Question: I've a situation where I am bit afraid that solution is not available because as per my understanding we can't split floated column contents or floated column's inner two sections and give them totally different positions when its on Mobile or tablet. I believe 'position:absolute;' is not a good option in order to maintain responsiveness and dynamic content of the web page?
Please note: My client want this responsive all the way from Desktop to Mobile or vice versa.
I've created this wireframe please help me how to handle this situation?
I will appreciate every single reply/feedback on this question!
This would be the possible code for left column and right column & its nested "DIVs" sections which I want to use for both Mobile and Desktop + Tablet as well:
'''
.content { background:#dddddd; }
.left-column { float:left; width:60%; background:#5ba5f1; padding:20px; box-sizing:border-box; min-height:600px; }
.right-column { float:right; width: 35%; background:#6fc561; padding:20px; box-sizing:border-box; }
.section1 { background:#e7e265; margin-bottom:20px; border:1px solid #000; min-height:200px; }
.section2 { background:#e7e265; margin-bottom:20px; border:1px solid #000; min-height:200px; }
'''
'''
<div class="content">
<div class="left-column">Lorem ipsum dolor sit amet, consectetur.....</div>
<div class="right-column">
<div class="section1">Section 1 of right column</div>
<div class="section2">Section 2 of right column</div>
</div>
</div>
'''

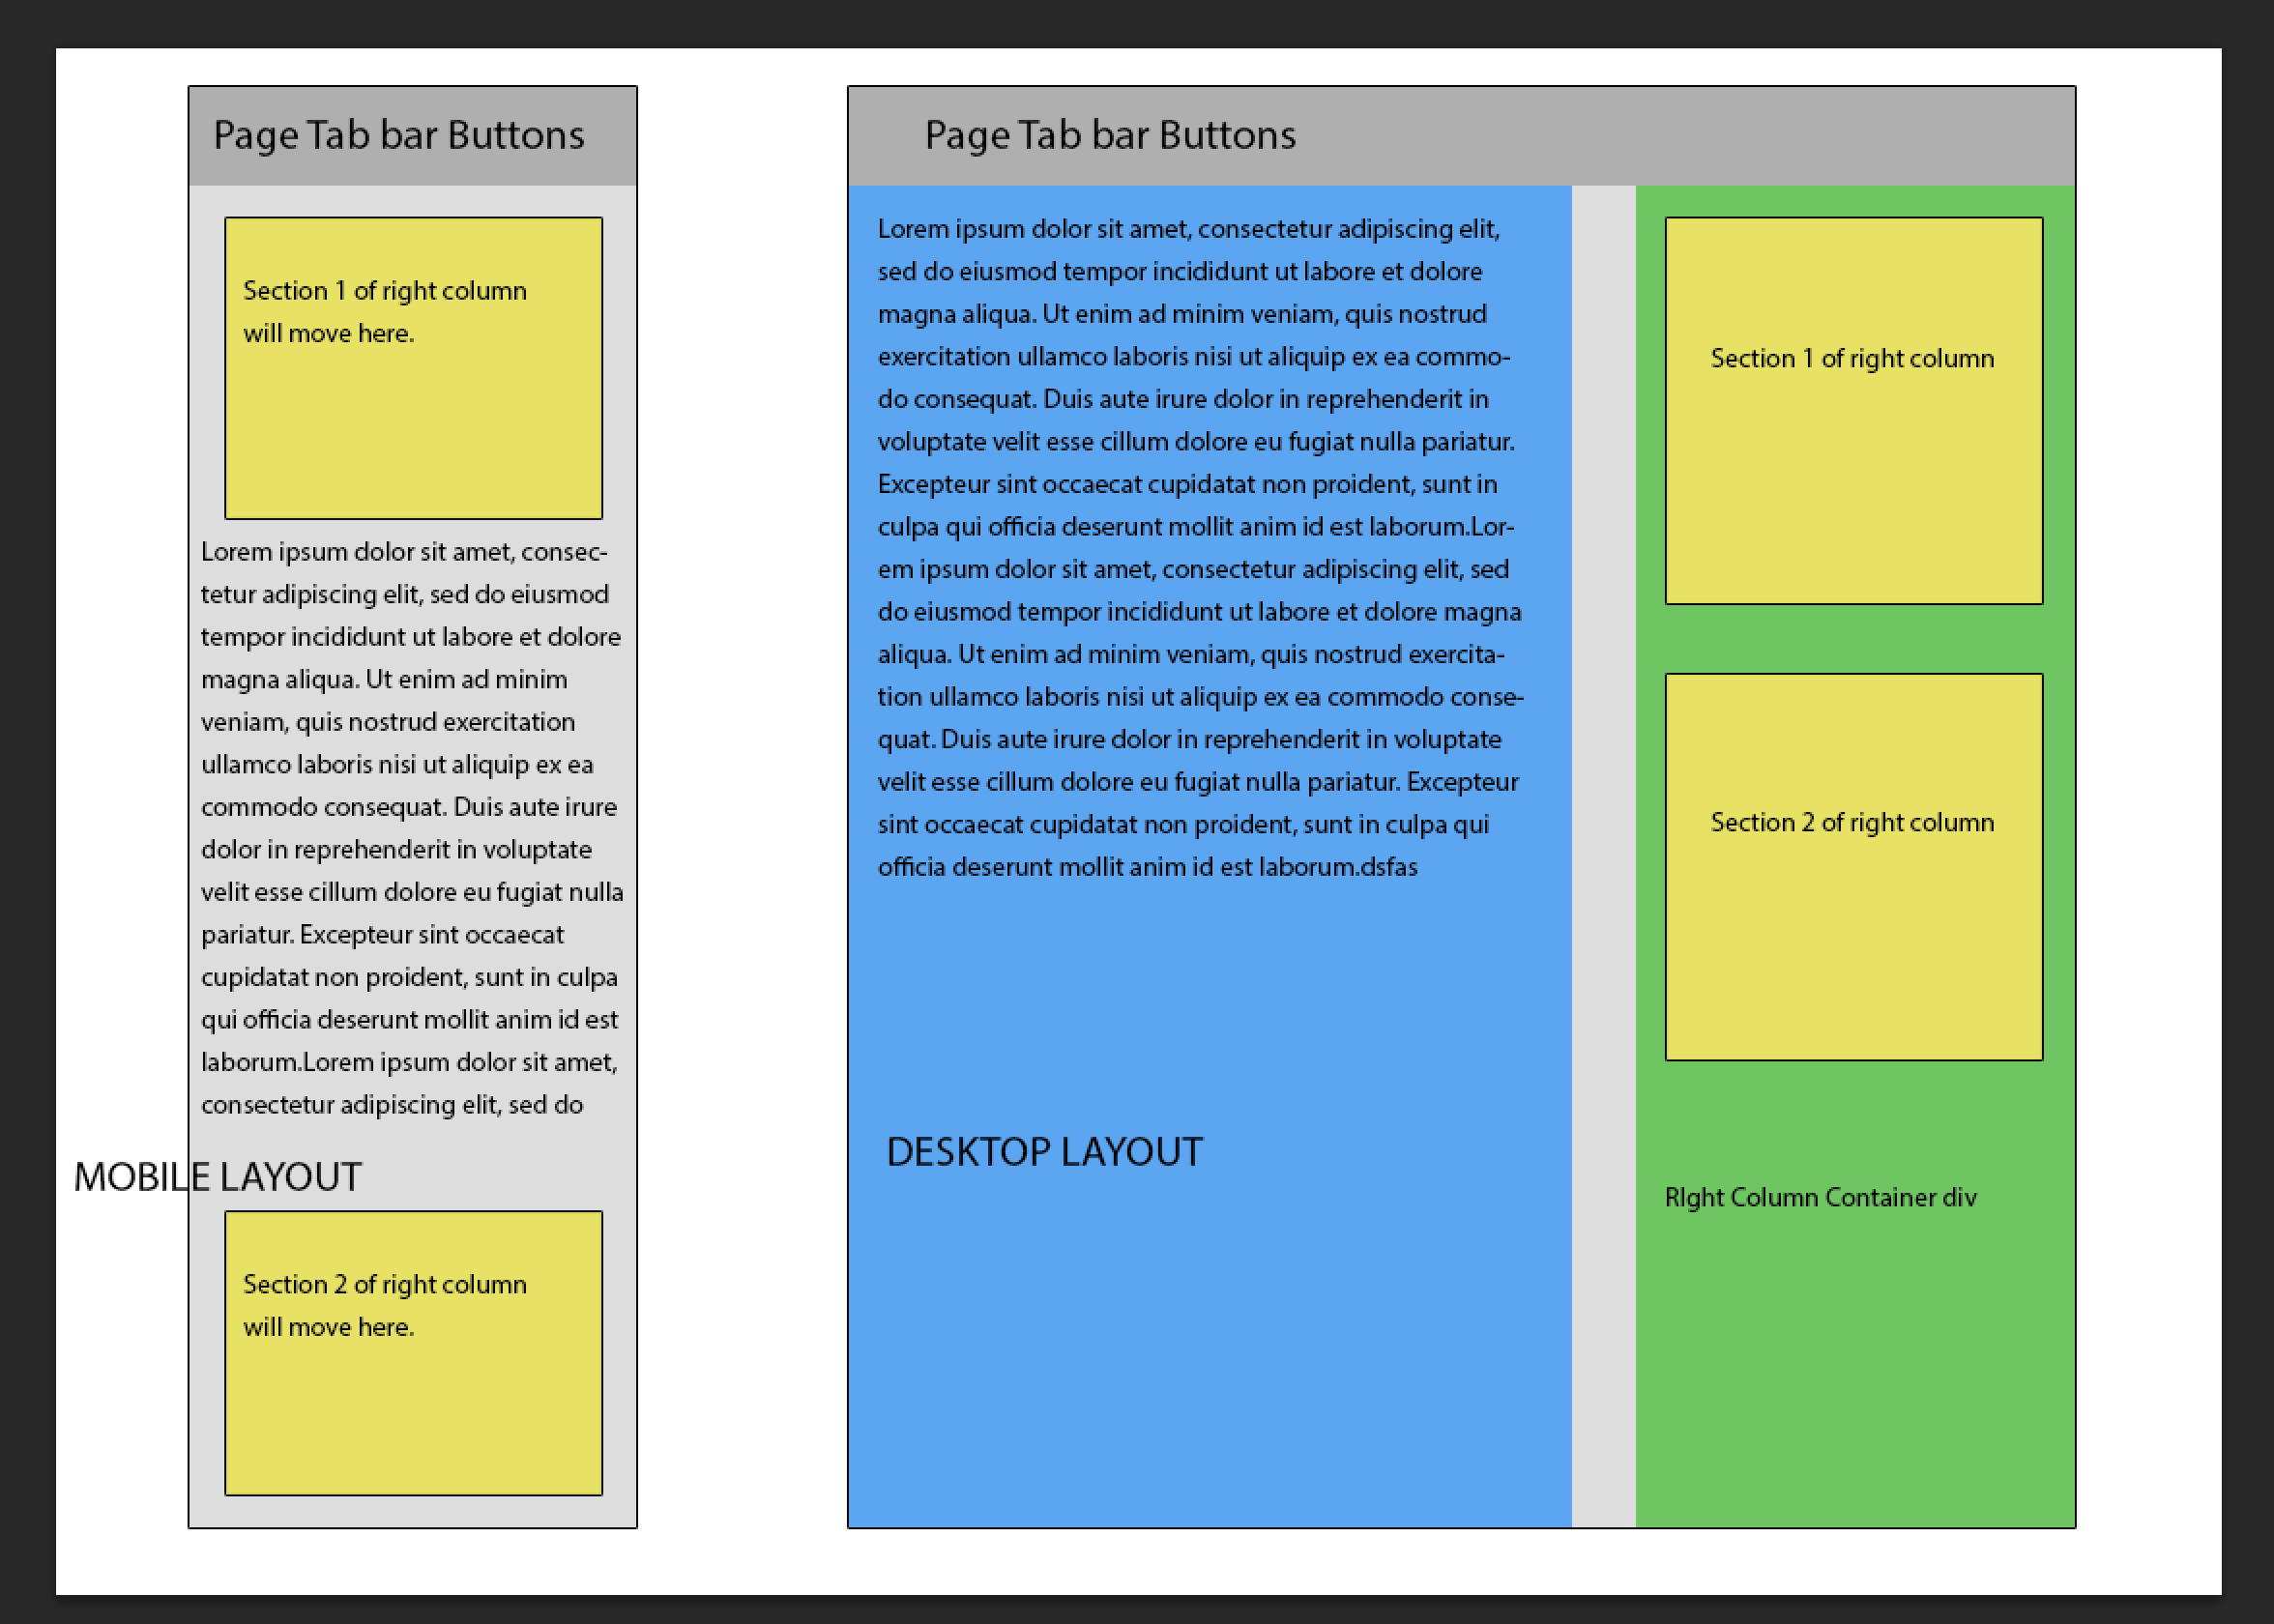
Answer: I changed your html for something like this :
'''
<div class="content">
<div class="right-column">
<div class="section1">Section 1 of right column</div>
</div>
<div class="left-column">Thalassius vero ea tempestate praefectus praetorio praesens ipse quoque adrogantis ingenii, considerans incitationem eius ad multorum augeri discrimina, non maturitate vel consiliis mitigabat, ut aliquotiens celsae potestates iras principum molliverunt, sed adversando iurgandoque cum parum congrueret, eum ad rabiem potius evibrabat, Augustum actus eius exaggerando creberrime docens, idque, incertum qua mente, ne lateret adfectans. quibus mox Caesar acrius efferatus, velut contumaciae quoddam vexillum altius erigens, sine respectu salutis alienae vel suae ad vertenda opposita instar rapidi fluminis irrevocabili impetu ferebatur.</div>
<div class="right-column">
<div class="section2">Section 2 of right column</div>
</div>
</div>
'''
I suppose you'll use media queries in order to display special layout for tablets and mobiles, I simulate this adding "mobile" class on 'resize()' event :
CSS
'''
.content {
background:#dddddd;
}
.left-column {
float:left;
width:60%;
background:#5ba5f1;
padding:20px;
box-sizing:border-box;
min-height:600px;
}
.right-column {
float:right;
width: 35%;
background:#6fc561;
padding:20px;
box-sizing:border-box;
}
.section1 {
background:#e7e265;
margin-bottom:20px;
border:1px solid #000;
min-height:200px;
}
.section2 {
background:#e7e265;
margin-bottom:20px;
border:1px solid #000;
min-height:200px;
}
/*/////////////////////////*/
/* Mobile settings*/
/*/////////////////////////*/
.mobile .left-column {
width:100%;
background:#ccc;
min-height:inherit;
}
.mobile .right-column {
width: 100%;
background:#ccc;
}
'''
JS
'''
$( window ).resize(function() {
$(".content").addClass("mobile")
});
'''
> <URL>